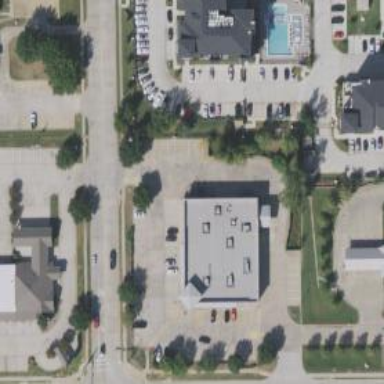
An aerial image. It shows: Pharmacy providing healthcare services.